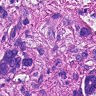
Metastatic tissue present: yes